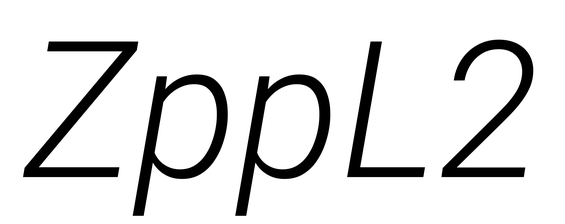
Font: Roboto-Italic_Light_Italic